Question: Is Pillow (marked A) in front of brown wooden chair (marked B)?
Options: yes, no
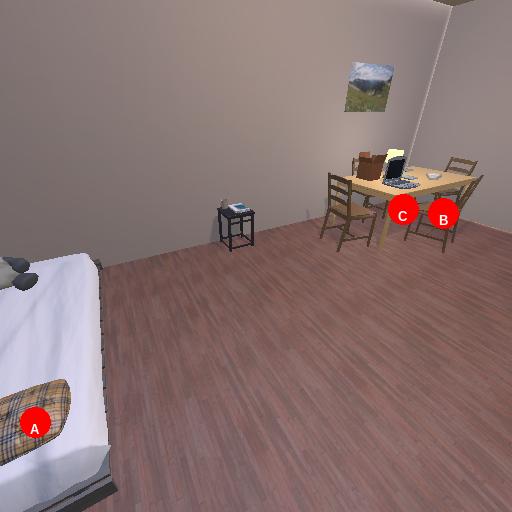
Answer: yes